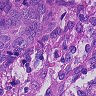
Metastatic tissue present: yes